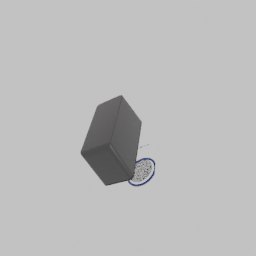
Label: electronics